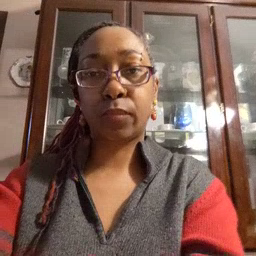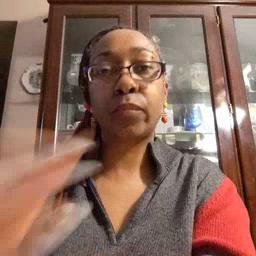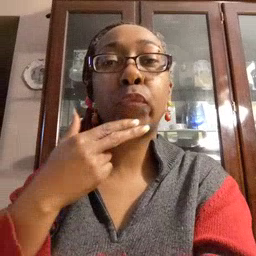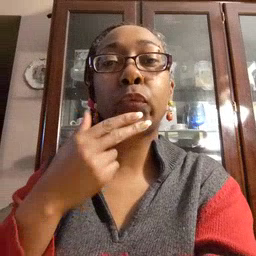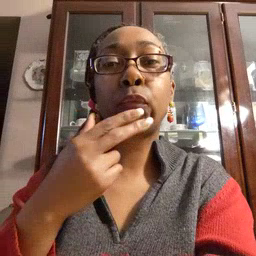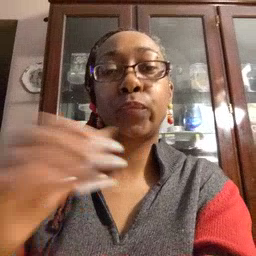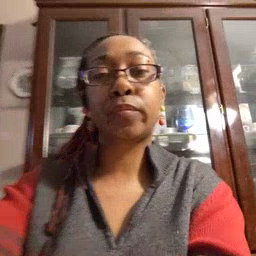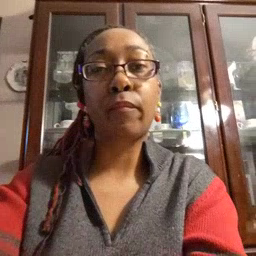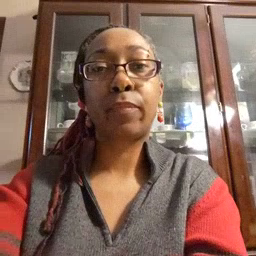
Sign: cute